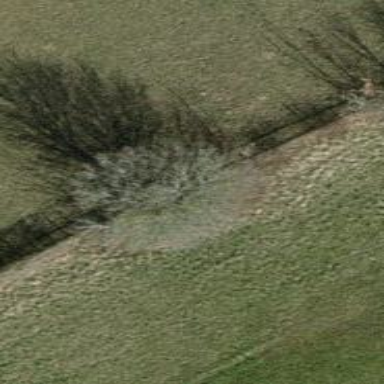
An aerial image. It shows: Beautiful tree in nature.